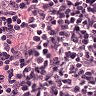
Metastatic tissue present: no